Field crop: maize
Growth stage: 2
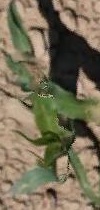
Species: maize